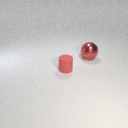
large red metal sphere to the right of small red rubber cylinder